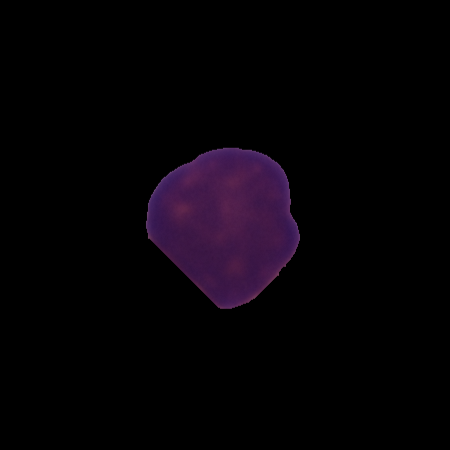
Label: healthy